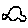
Label: car